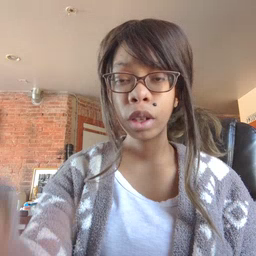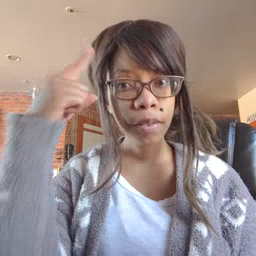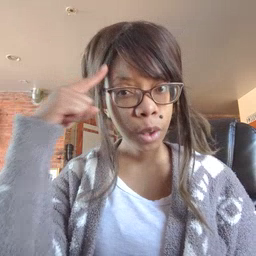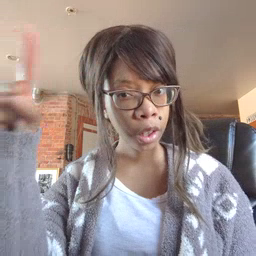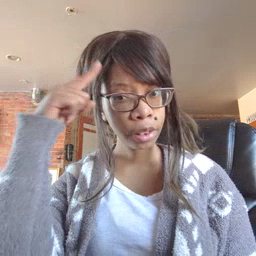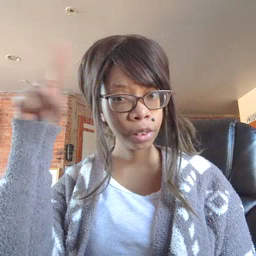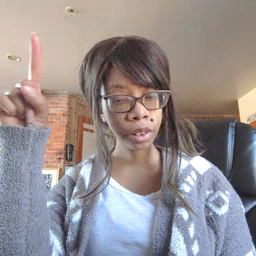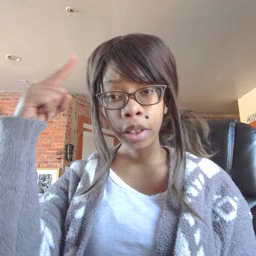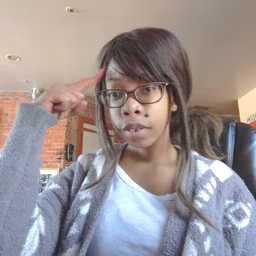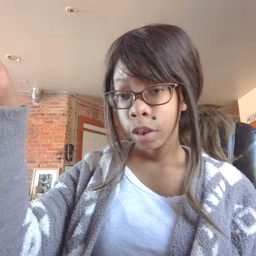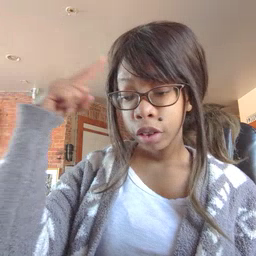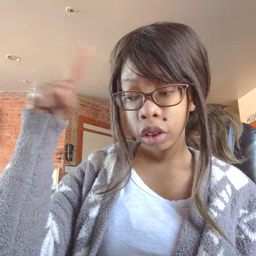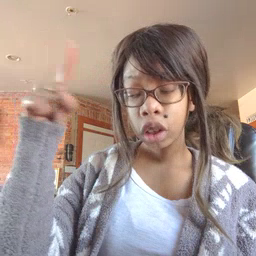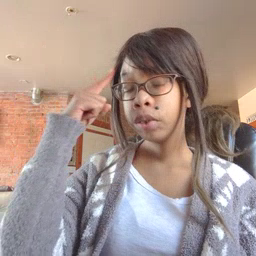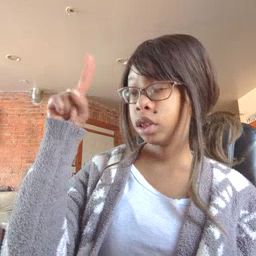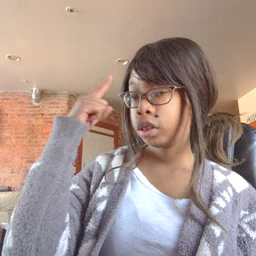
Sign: for